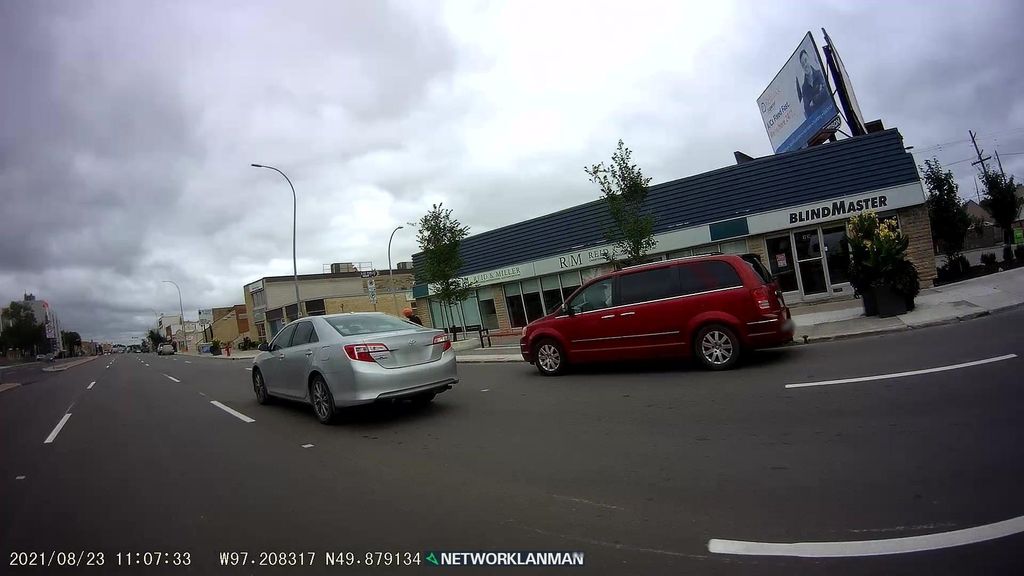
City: winnipeg